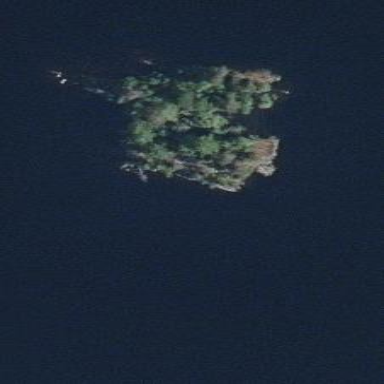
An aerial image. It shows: Islet.